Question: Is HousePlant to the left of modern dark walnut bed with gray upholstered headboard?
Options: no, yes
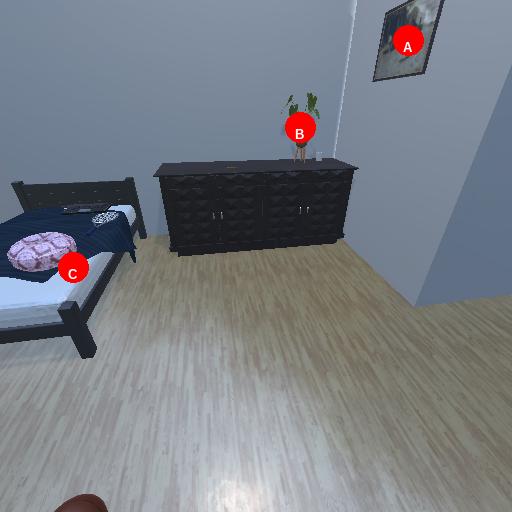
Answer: no